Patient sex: F
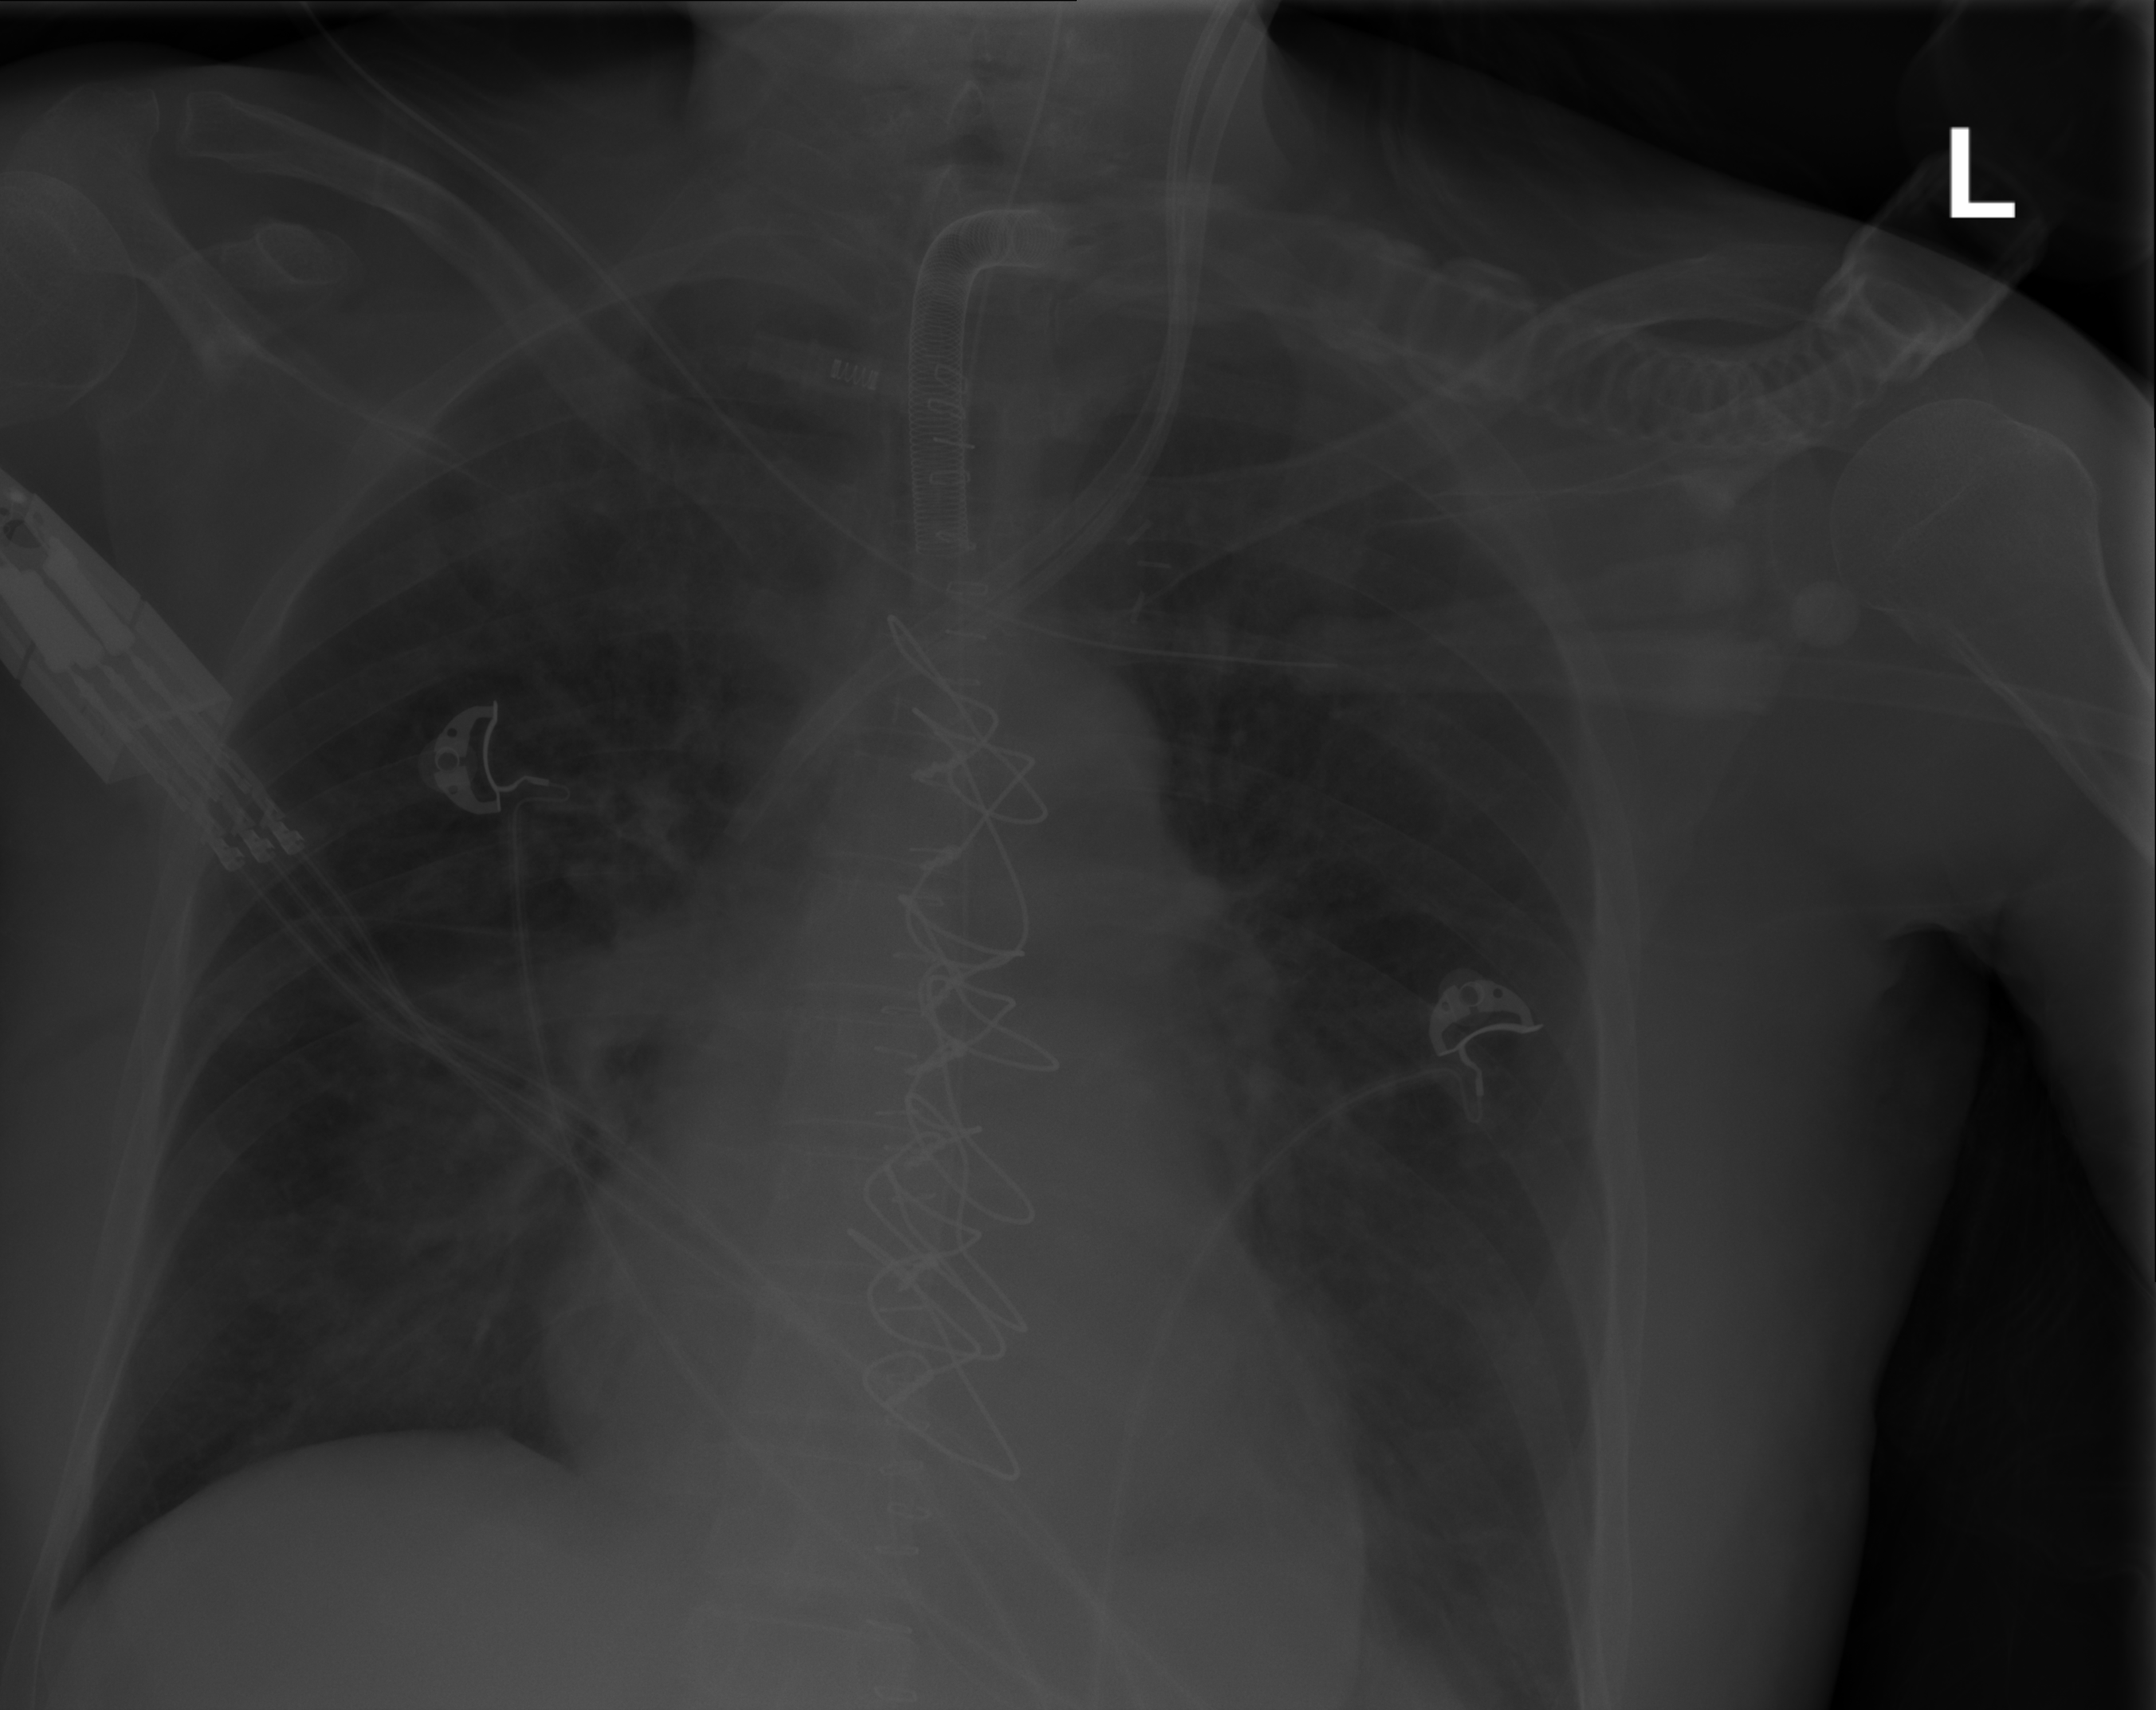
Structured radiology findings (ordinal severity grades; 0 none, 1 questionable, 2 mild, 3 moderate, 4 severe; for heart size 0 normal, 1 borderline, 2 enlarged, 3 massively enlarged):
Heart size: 1
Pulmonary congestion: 1
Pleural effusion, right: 0
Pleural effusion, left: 0
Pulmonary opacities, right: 2
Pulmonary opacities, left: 0
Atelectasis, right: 1
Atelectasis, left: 2